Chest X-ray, PA view. Patient: 47 years old, sex F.
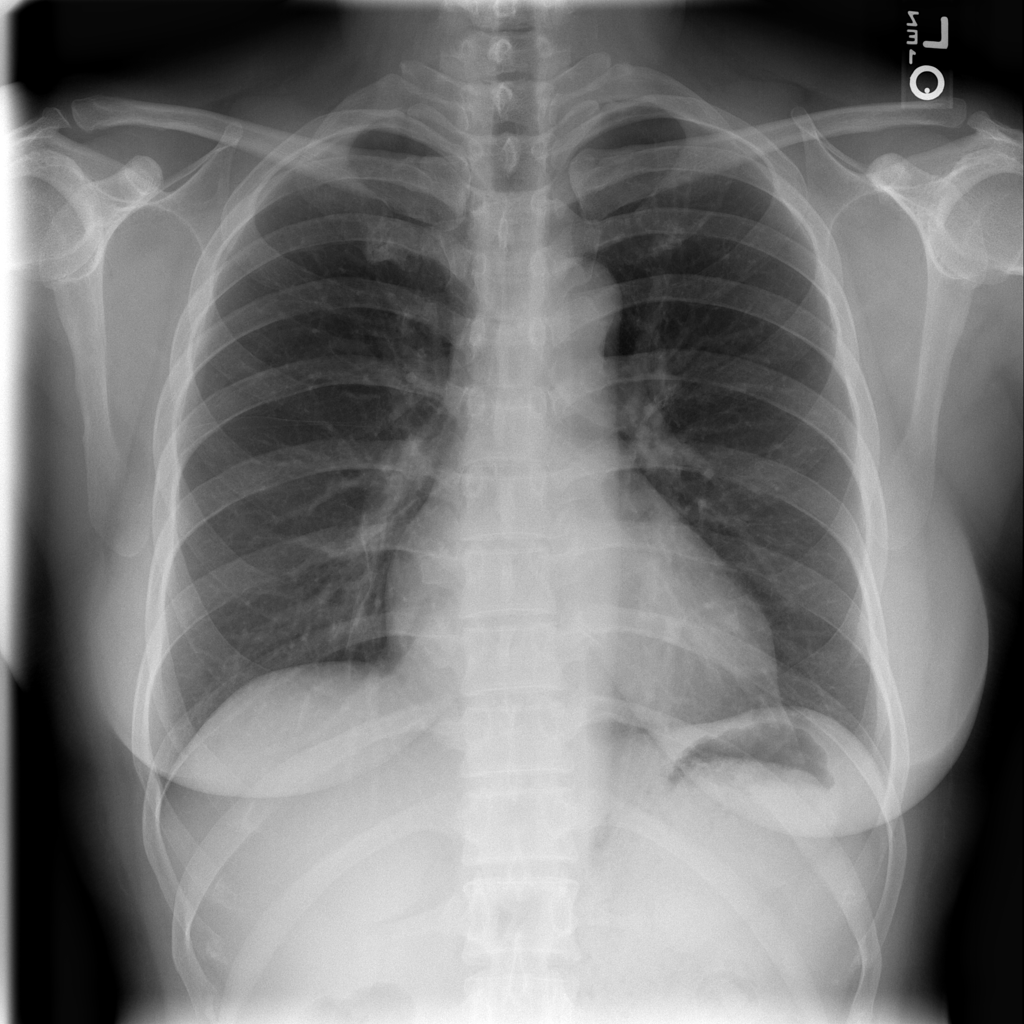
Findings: No Finding